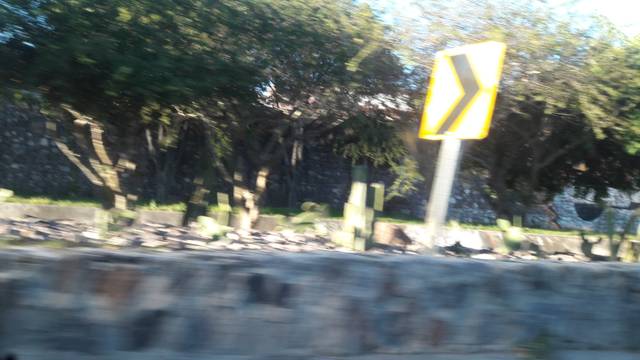
Region: Mexico
Coordinates: 21.12, -101.671